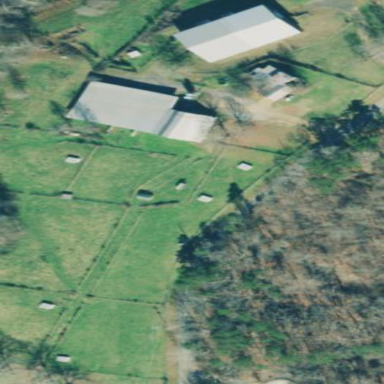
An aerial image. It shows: Farm.